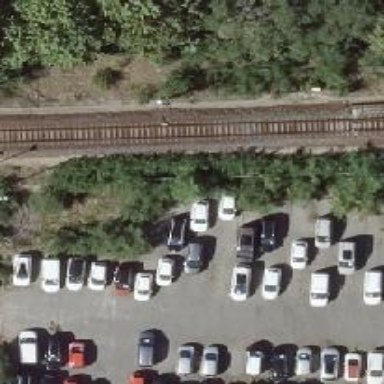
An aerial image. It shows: Railway signal.